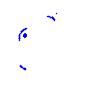
Particle: proton